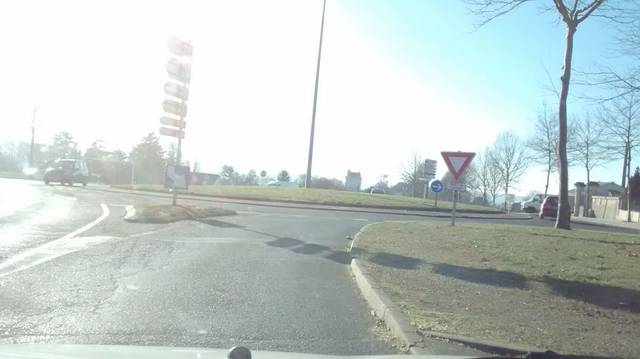
Region: France
Coordinates: 47.171, 0.2435